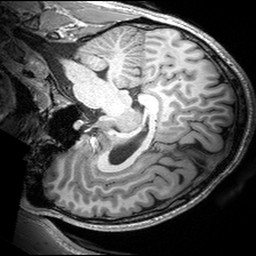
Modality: T1w
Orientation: sagittal
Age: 33
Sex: male
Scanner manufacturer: siemens
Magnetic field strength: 3 T
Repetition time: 2.53 s
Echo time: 0.00299 s